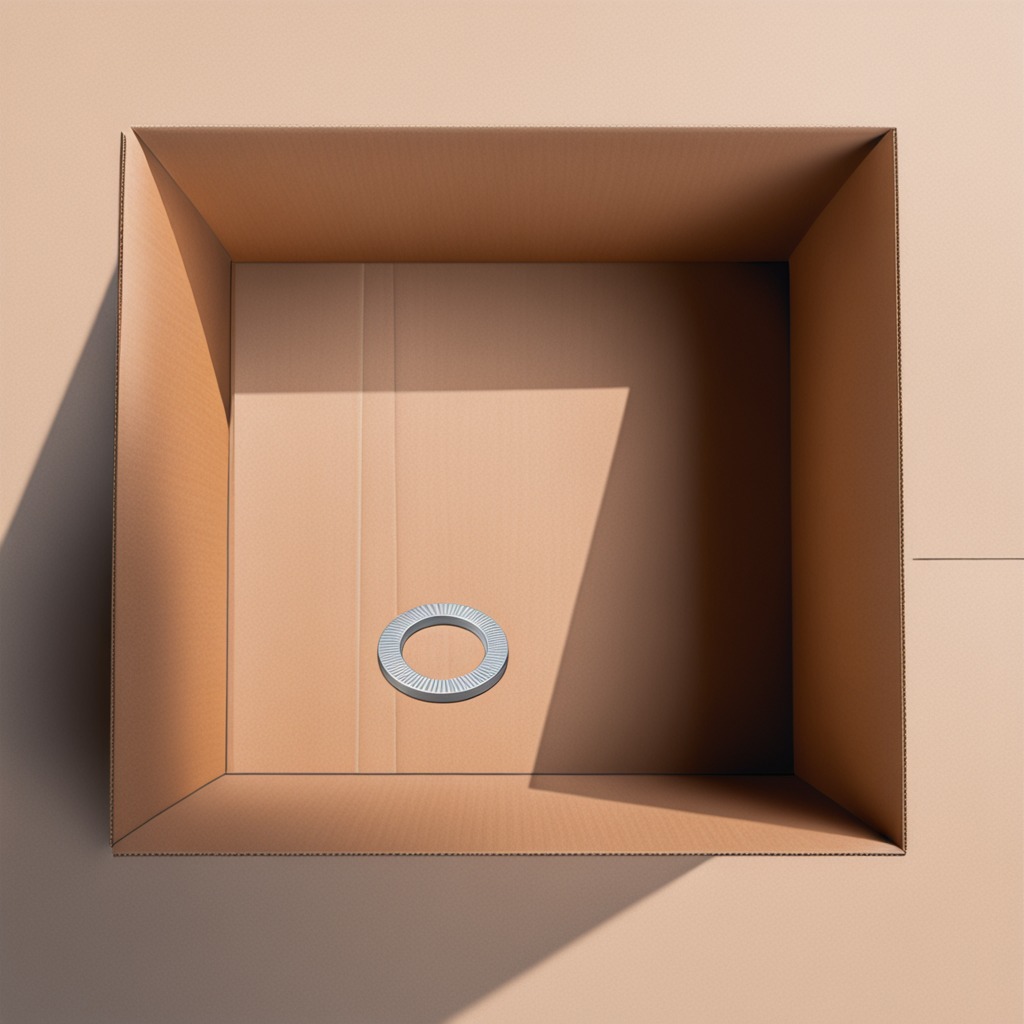
A flat metal washer is lying on the clean dry cardboard box surface in an outdoor workshop during daytime bright natural light soft shadows slightly creased but